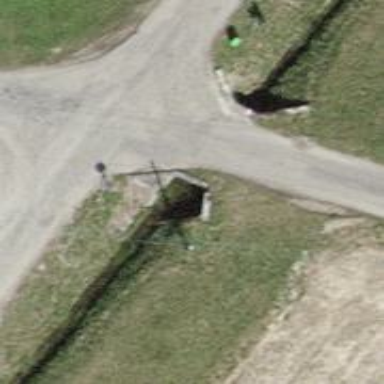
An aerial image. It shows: Tunnel.